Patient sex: M
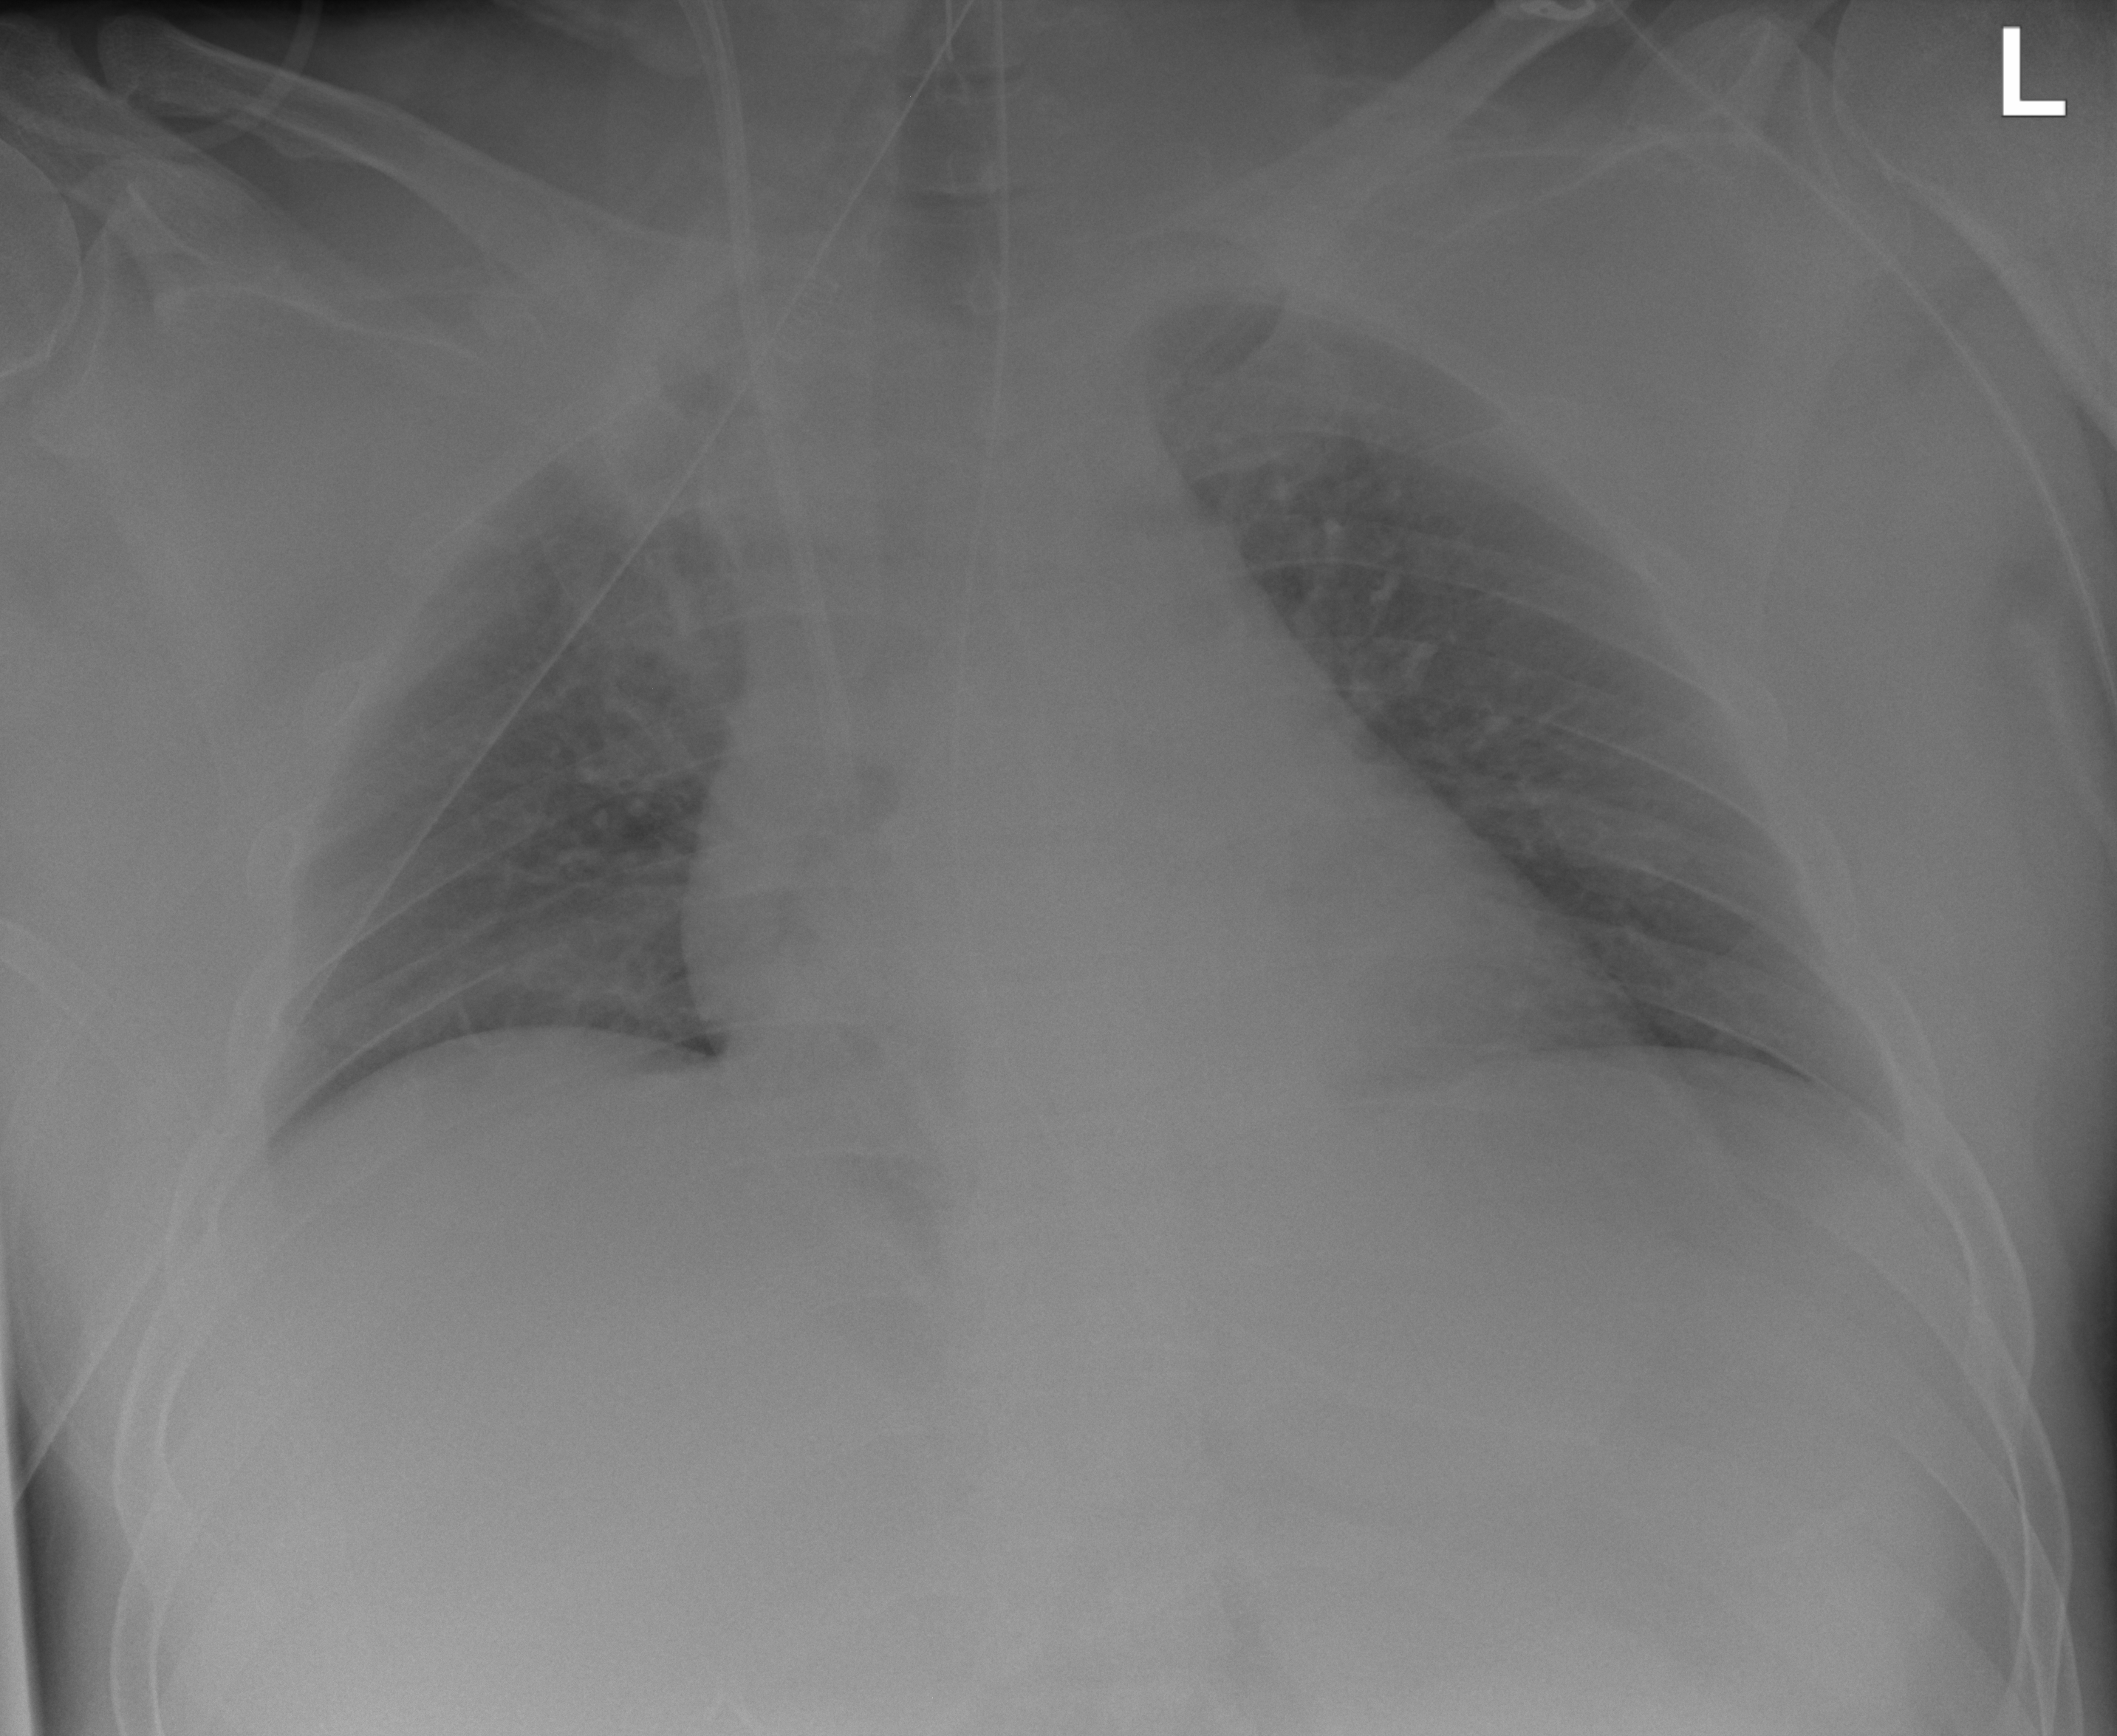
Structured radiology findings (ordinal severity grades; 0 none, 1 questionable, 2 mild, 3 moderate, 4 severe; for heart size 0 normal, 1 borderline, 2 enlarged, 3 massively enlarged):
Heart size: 1
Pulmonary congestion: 0
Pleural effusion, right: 0
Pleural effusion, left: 0
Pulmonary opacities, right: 0
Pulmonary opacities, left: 0
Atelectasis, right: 0
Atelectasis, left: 0